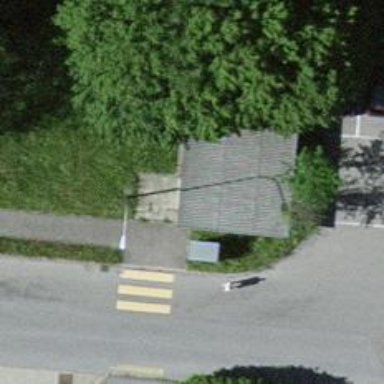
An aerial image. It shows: Bench.